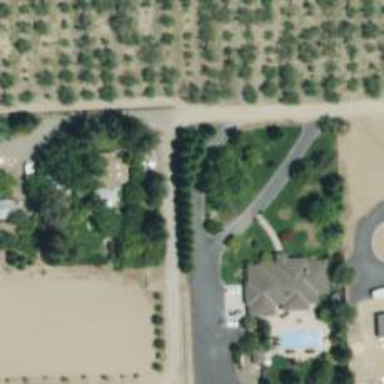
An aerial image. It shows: Driveway.